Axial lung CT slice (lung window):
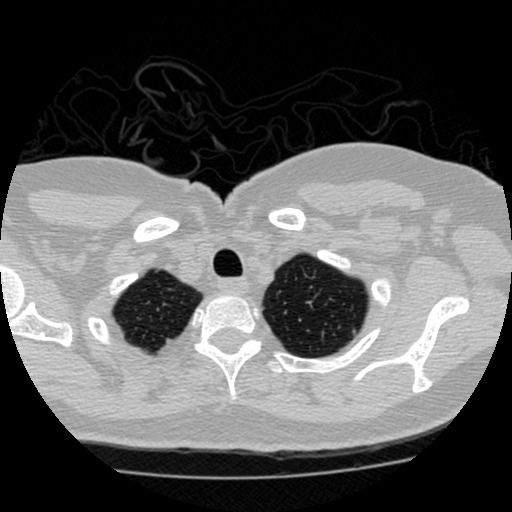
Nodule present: no